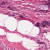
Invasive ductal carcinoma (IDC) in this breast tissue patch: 0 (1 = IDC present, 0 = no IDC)